Question: I want to display a series of images like:

Can anyone please let me know, is there any API which by which I can display the images as shown in demo image?
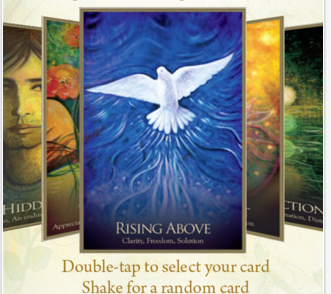
Answer: It is known as coverflow in iOS. Follow <URL> you will get what you wanted and will come to know how to implement it.
Or you can <URL> too.